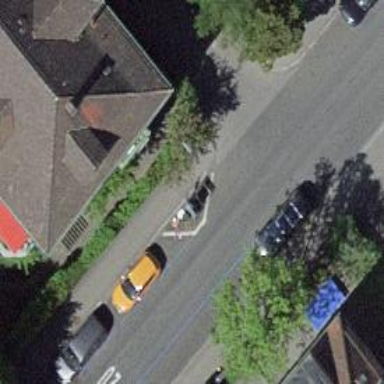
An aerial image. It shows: Asphalt road in living street.